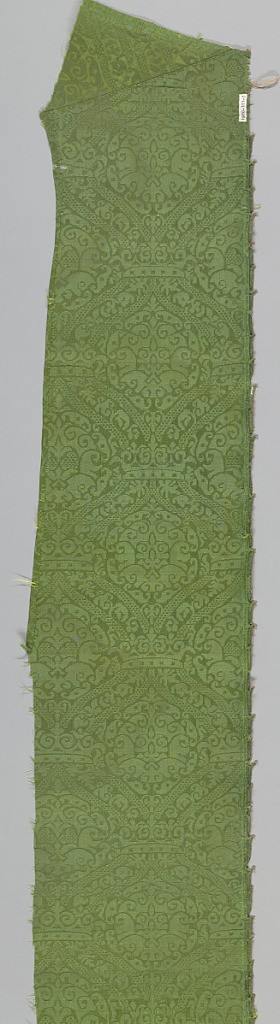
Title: Fragment
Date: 17th century
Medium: silk Technique: 5-harness satin damask
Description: Narrow green damask in a medium-scale pattern of rising ogives fitted together. All interspaces are filled with a diaper pattern and scrolling leaves. One selvage present.